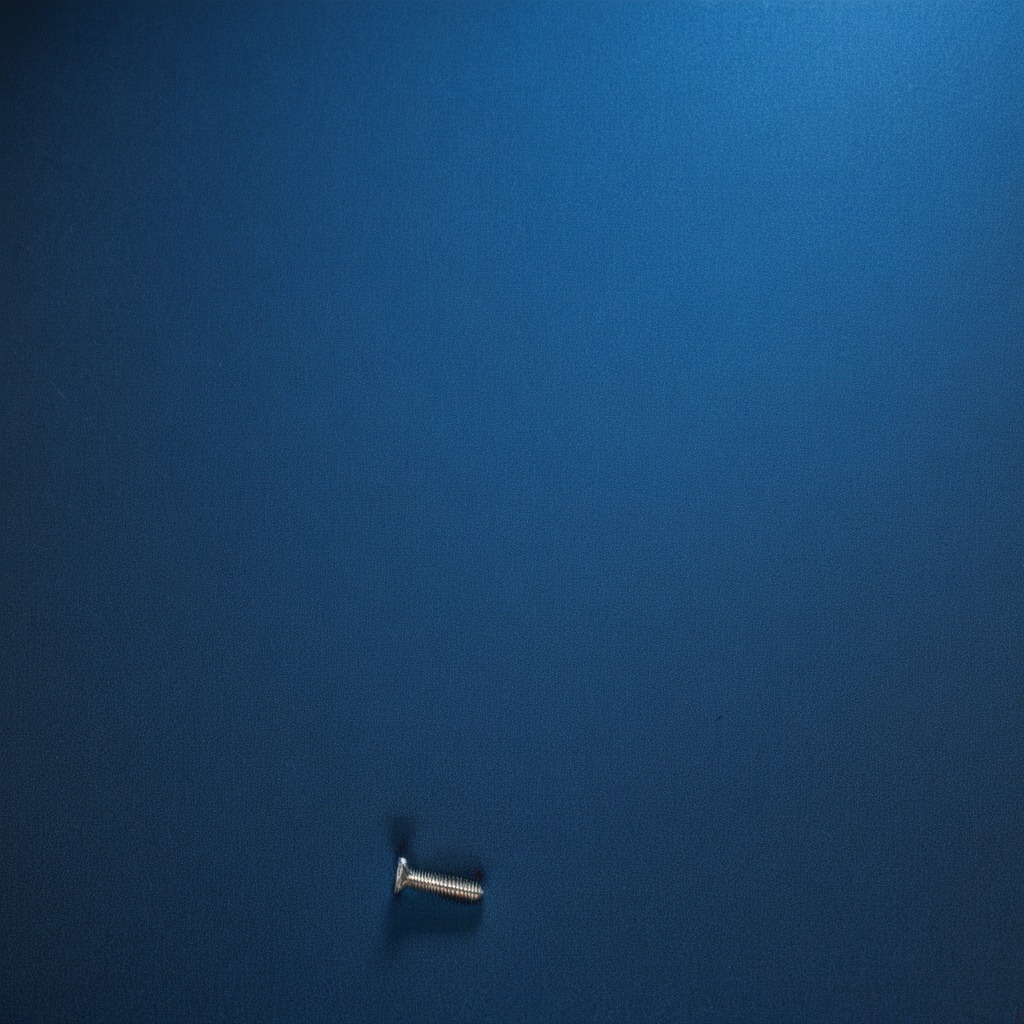
A metal screw lies on the clean granite tabletop beneath the blue rubber mat.